Question: How to Show The value instead of percentage Legend Type Labeled google pie chart i want show percentage in below completed instead of 100% have to show 1
'''
legend: {
position: 'labeled',
pieSliceText:"value"
},
'''

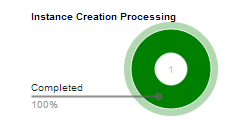
Answer: 'legend' option has no property 'pieSliceText'. 'pieSliceText' is option of whole pie chart. It seems that there is no option to turn off % in legend but you can turn off legend completely using:
'''
legend: {
position: 'none'
}
'''
and build your own. How it is done is described in answer of <URL>. You can show your own text with additional information and styling.